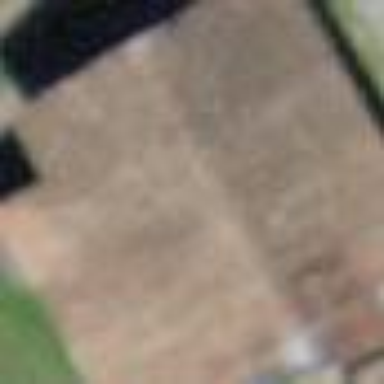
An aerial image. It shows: Barn.